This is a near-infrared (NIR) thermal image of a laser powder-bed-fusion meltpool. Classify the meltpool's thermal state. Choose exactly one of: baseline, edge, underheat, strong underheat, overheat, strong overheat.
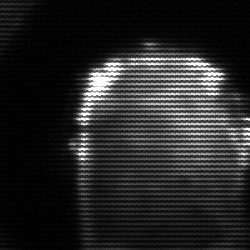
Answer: baseline